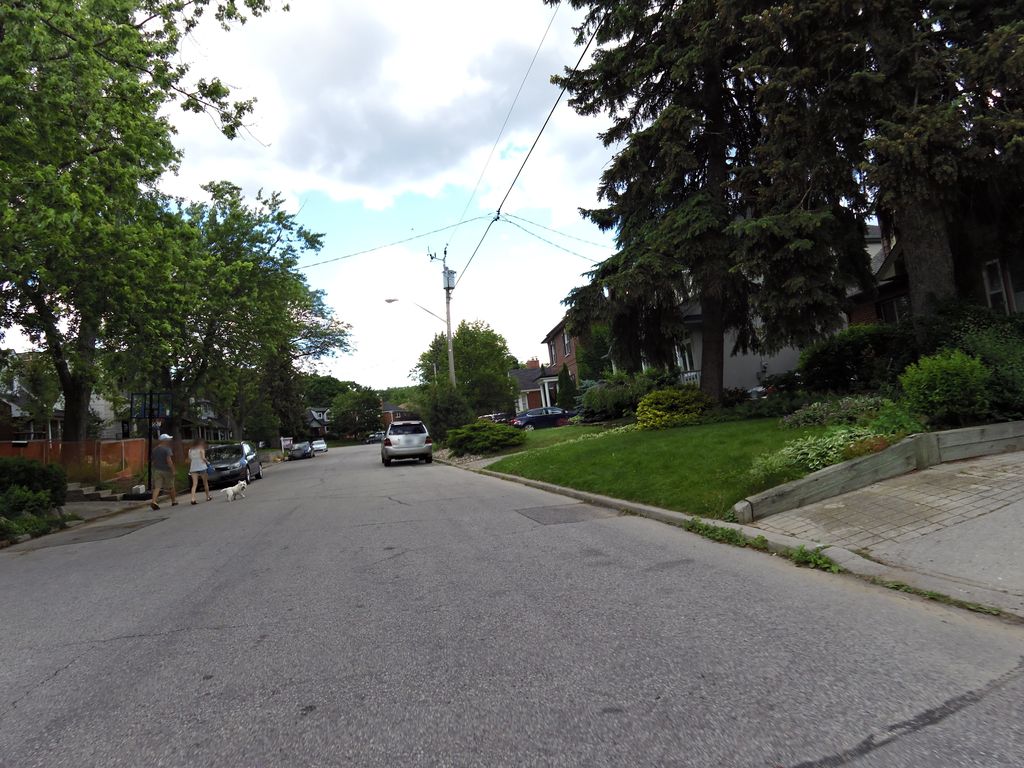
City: toronto